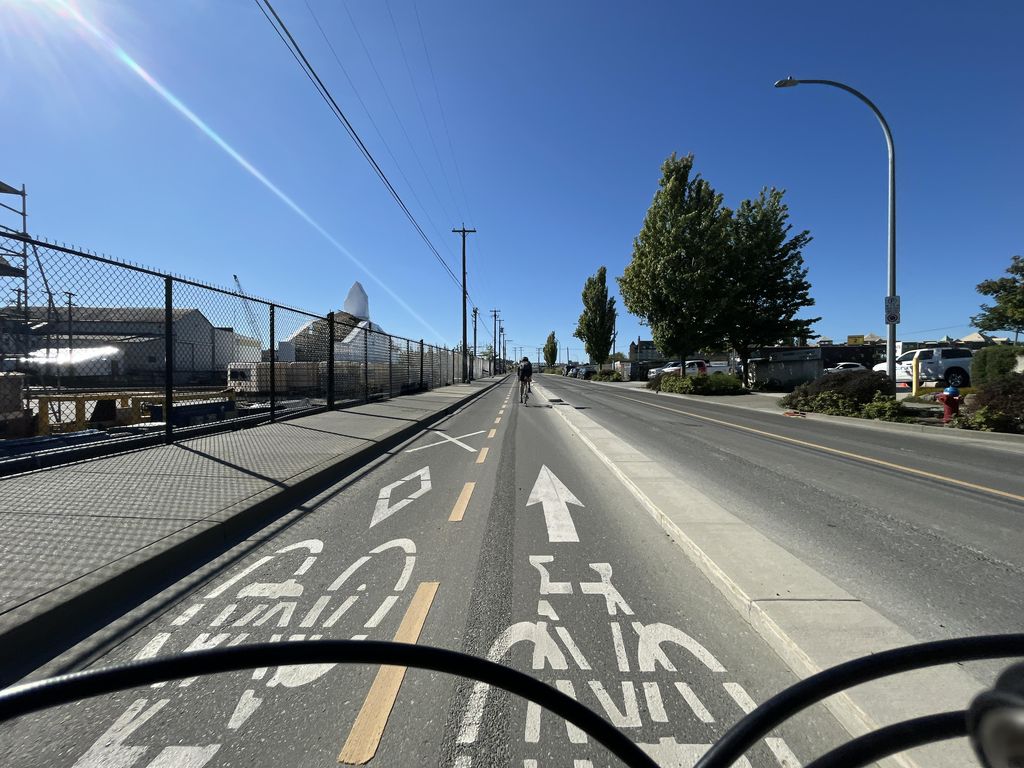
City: victoria